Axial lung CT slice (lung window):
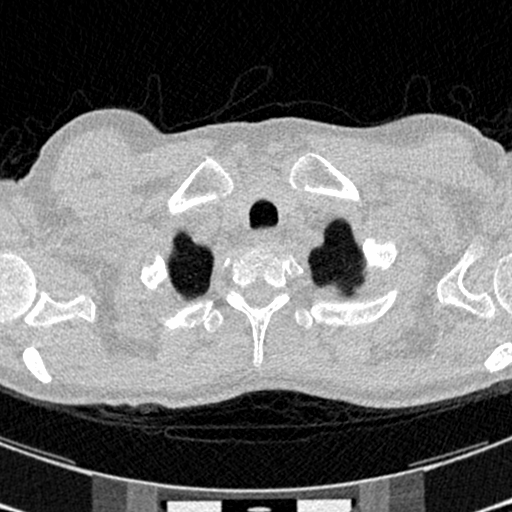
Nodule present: no